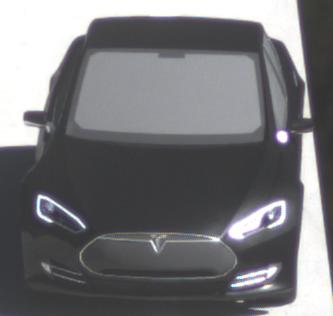
Make: Tesla
Model: Model S 60
Detailed model: Model S
Model produced from: 2013/10
Model produced until: 2014/10
Doors: 5
Color: black
Road condition: dry road
Daytime: morning or afternoon
Contrast: high contrast